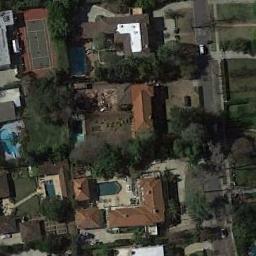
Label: tennis_court